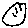
Label: smiley face